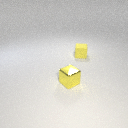
small yellow metal cube to the left of small yellow rubber cube